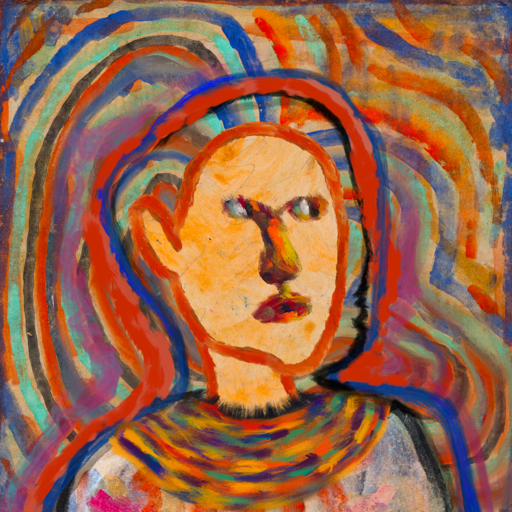
Background: Sisters, Head And Neck Side: Experience, Face Side: An_Impression, Bust: Childish, Hair Side: Experience, Head Accessory: Blank, Second Necklace: An_Impression_2, Necklace: Blank, Baby: Blank